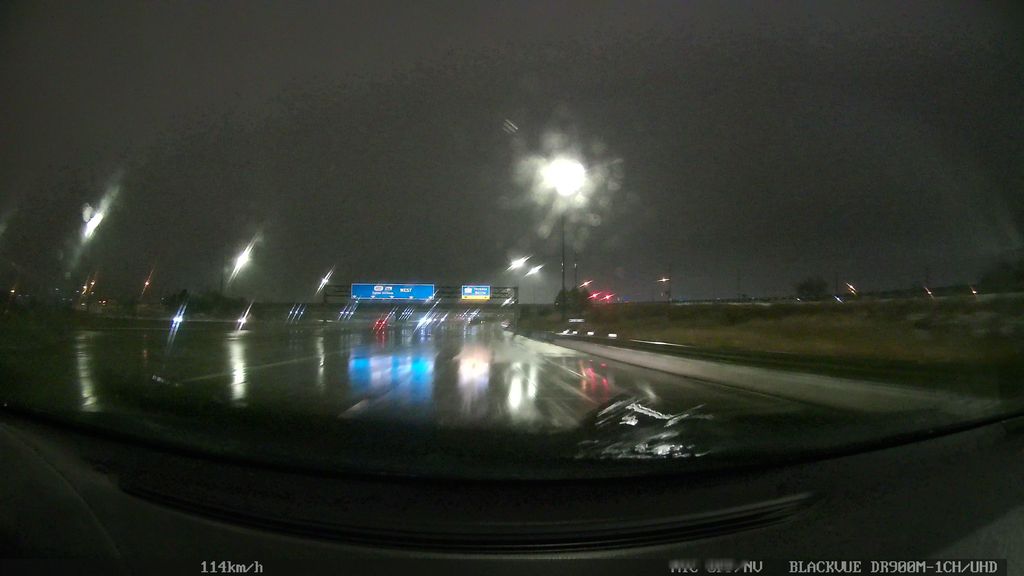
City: toronto